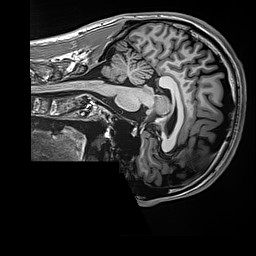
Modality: T1w
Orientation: sagittal
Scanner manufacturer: siemens
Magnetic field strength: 3 T
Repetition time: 2.5 s
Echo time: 0.00299 s